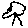
Label: tree